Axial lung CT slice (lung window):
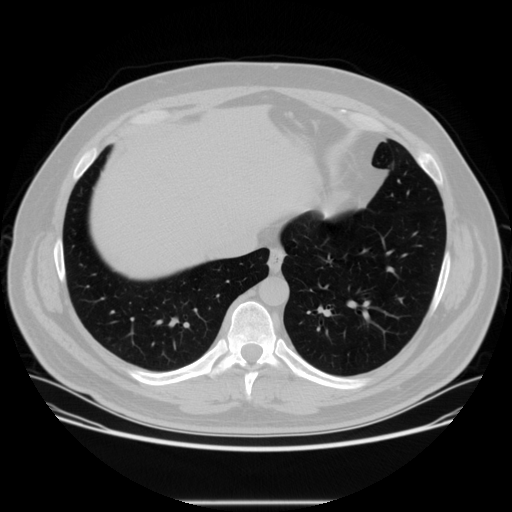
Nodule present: no